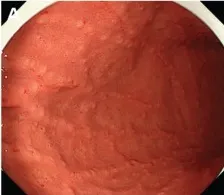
Esophagogastroduodenoscopy images of Case 1.
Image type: endoscopy (gi_endoscopy)